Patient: sex M, age 72
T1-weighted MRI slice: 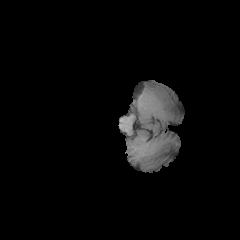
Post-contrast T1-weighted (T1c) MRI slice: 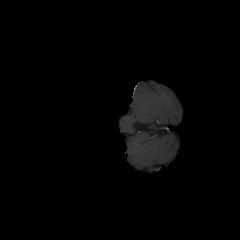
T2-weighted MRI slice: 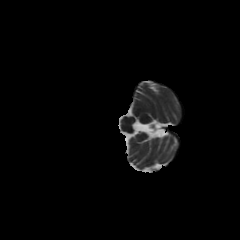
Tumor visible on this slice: no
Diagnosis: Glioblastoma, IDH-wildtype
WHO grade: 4